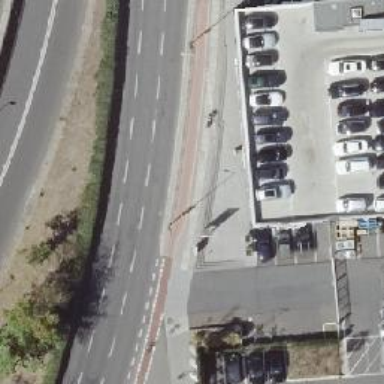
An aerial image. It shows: Secondary road with asphalt surface and cycle track on the right side.